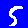
Digit: 5